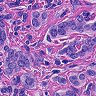
Metastatic tissue present: yes